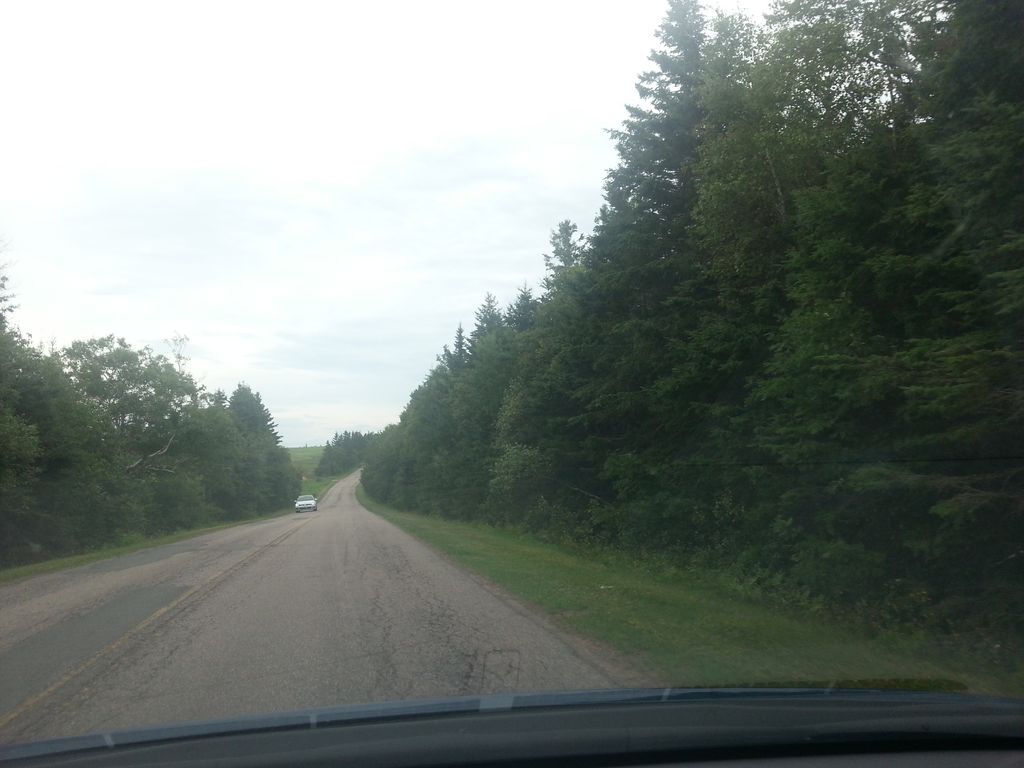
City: charlottetown